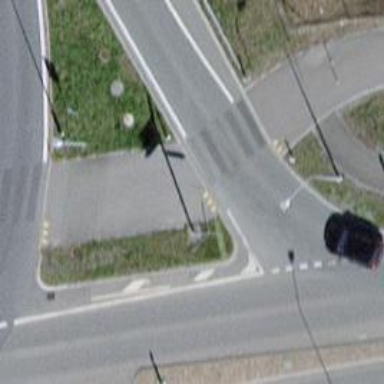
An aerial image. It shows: Unmarked crossing with zebra reference sign on the road.